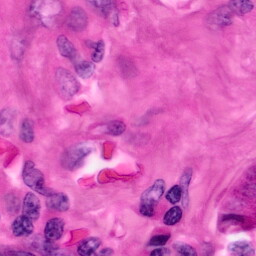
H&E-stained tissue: Pancreatic